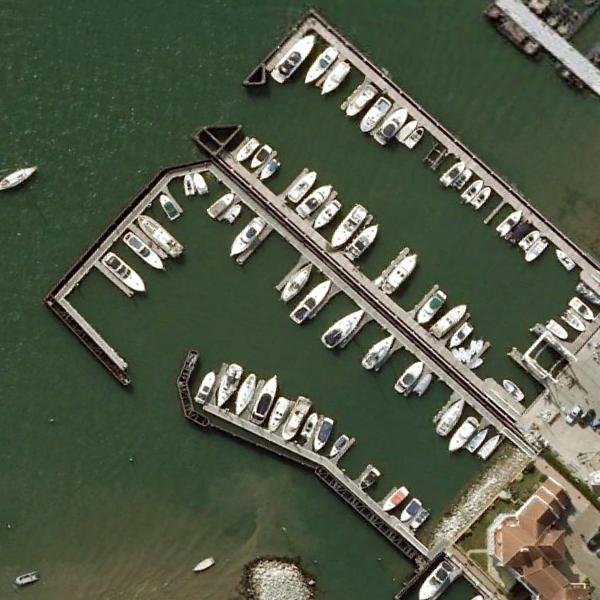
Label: Port